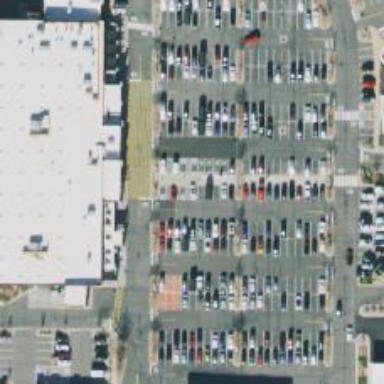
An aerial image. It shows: Parking space is available.